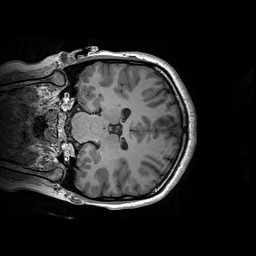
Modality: T1w
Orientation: coronal
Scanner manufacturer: siemens
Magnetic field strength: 3 T
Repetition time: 2.2 s
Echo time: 0.00244 s